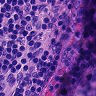
Metastatic tissue present: no